Current action and preconditions to check: trajectory_clear

Your task: For each precondition in the list above, predict whether it will hold at this action.

Consider the current scene as observed from the mobile robot's camera, and analyze the predicted future states of all dynamic agents (e.g., people, animals, vehicles, or any moving entities) within the NEXT SECOND.

IMPORTANT: Only answer "very likely" if you are absolutely certain—based on strong, clear evidence—that a dynamic agent will violate the precondition in the predicted future state. Do NOT answer "very likely" for unlikely, ambiguous, or low-probability risks.

Ask yourself for each precondition: Is there a high probability, with clear and convincing evidence, that the predicted future states of any dynamic agent will interfere with the predicted future state of the currently executing action within the NEXT SECOND, causing that precondition to fail?

Assess the risk level based on these predictions. Use "likely" or "very likely" if motions create a clear risk of interference.

Use "neutral" or "improbable" if agents are nearby but their predicted paths are clearly diverging or non-conflicting.

Failure Risk Categories: "very improbable", "improbable", "neutral", "likely", "very likely"

Answer Format: Output ONLY the probability_of_failure value from these categories: "very improbable", "improbable", "neutral", "likely", "very likely"

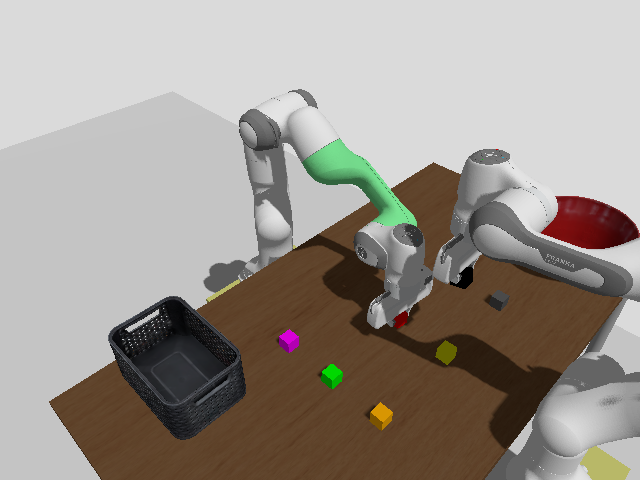

Answer: improbable